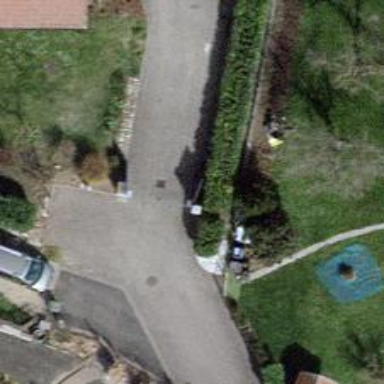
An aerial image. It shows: Hedge barrier.